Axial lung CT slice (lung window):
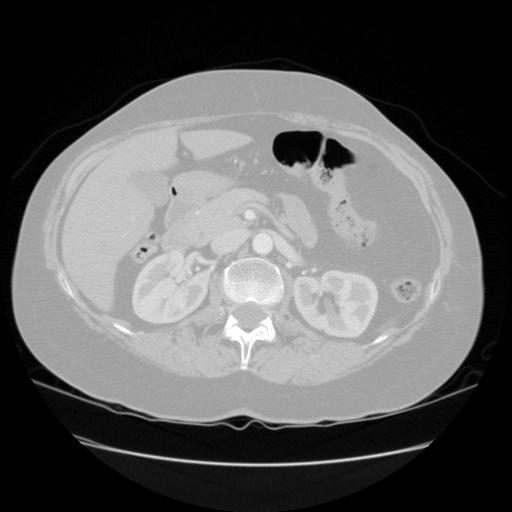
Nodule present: no